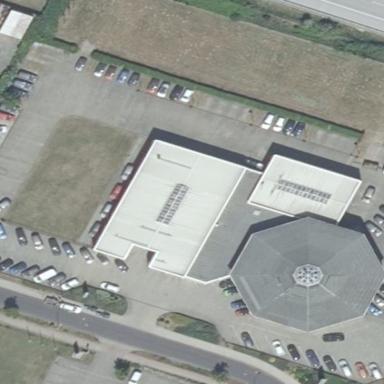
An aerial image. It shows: Building.